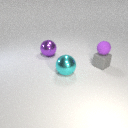
large cyan metal sphere to the left of small gray rubber cube